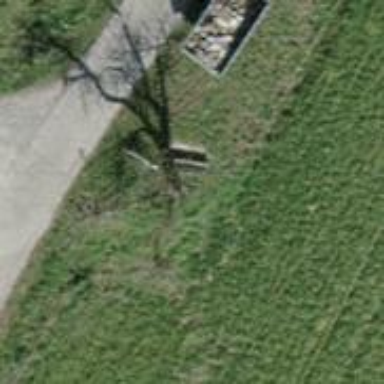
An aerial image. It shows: Brown bench in the vicinity.